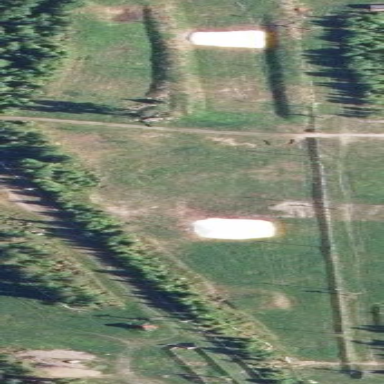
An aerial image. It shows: Snow park with intermediate level difficulty piste.